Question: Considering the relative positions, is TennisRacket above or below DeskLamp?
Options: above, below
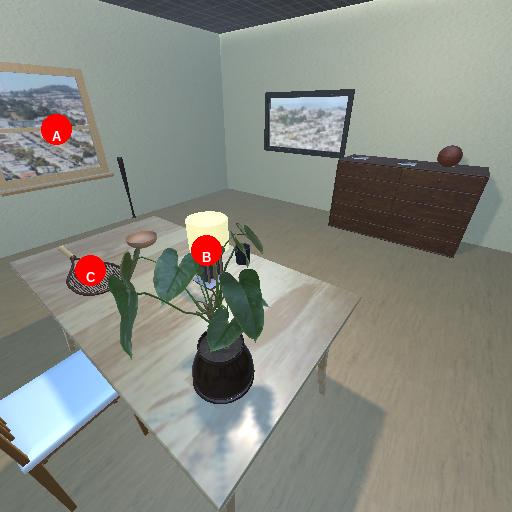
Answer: above